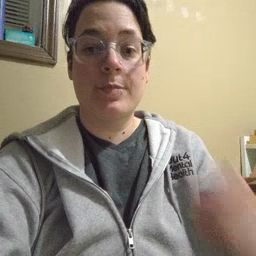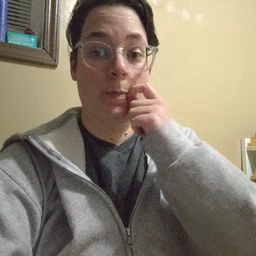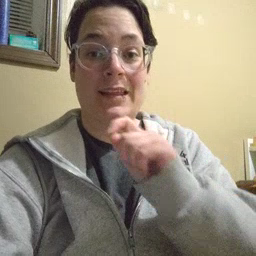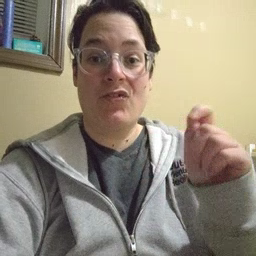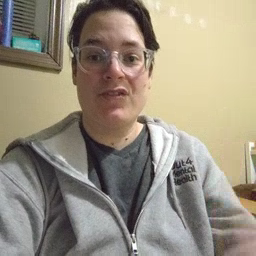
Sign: pencil